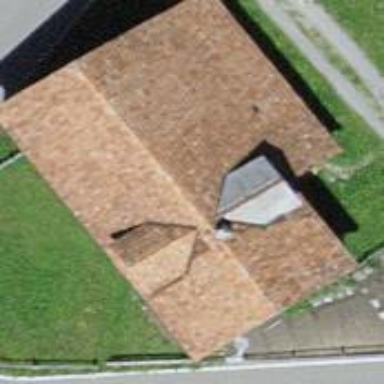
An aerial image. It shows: Detached building with gabled roof.